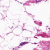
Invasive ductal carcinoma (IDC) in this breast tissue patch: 0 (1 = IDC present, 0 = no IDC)